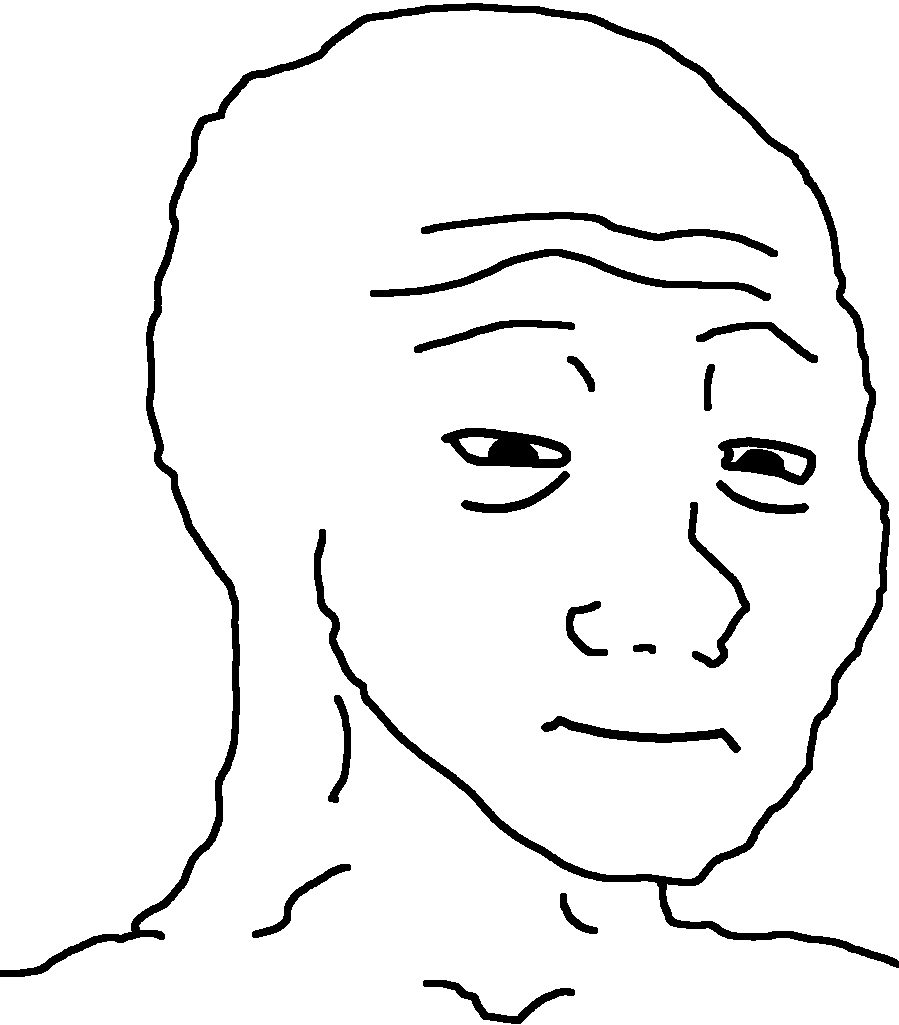
Label: 5_Tired_Wojak